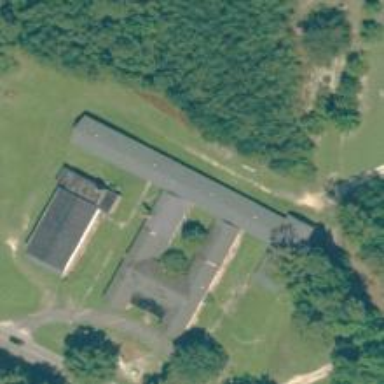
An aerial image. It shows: School.